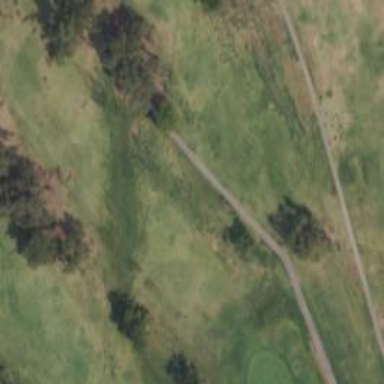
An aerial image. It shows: Well-maintained path in golf course.